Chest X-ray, AP view. Patient: 50 years old, sex M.
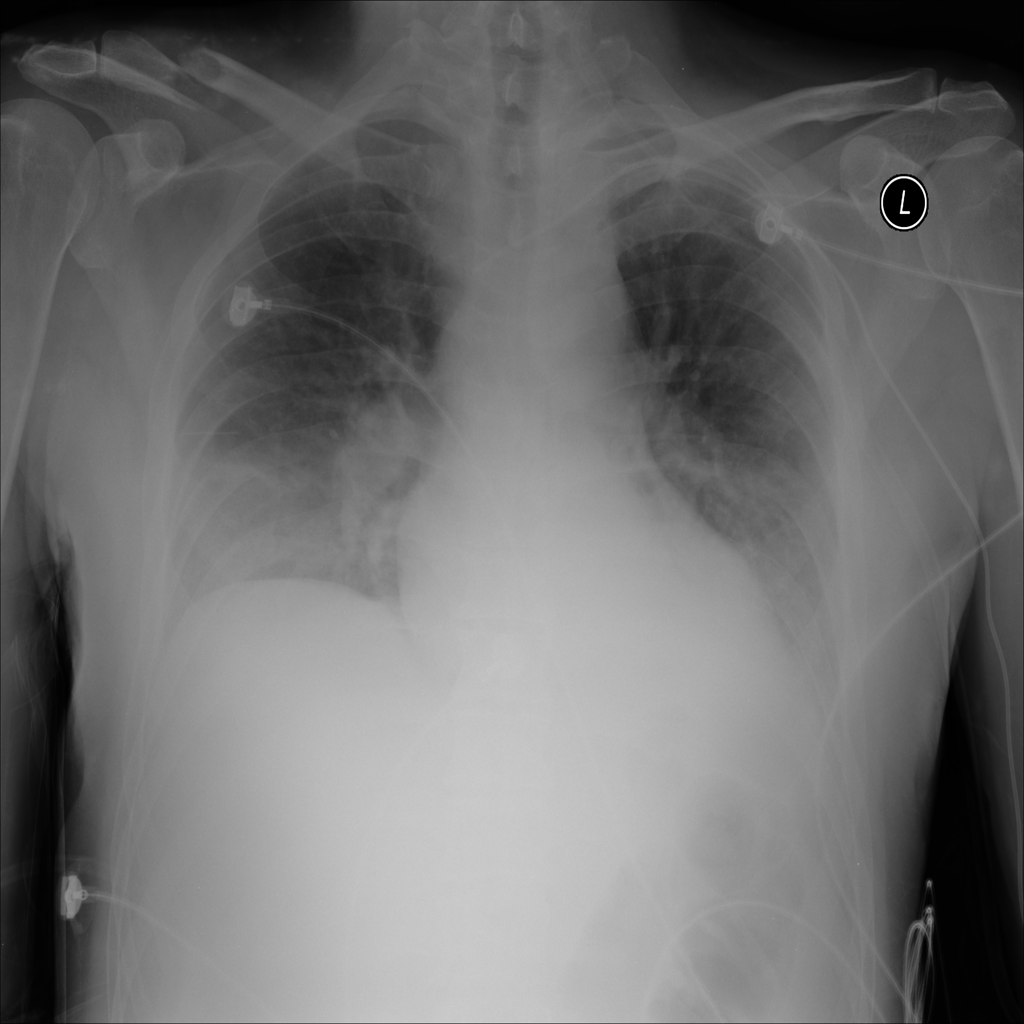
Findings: No Finding